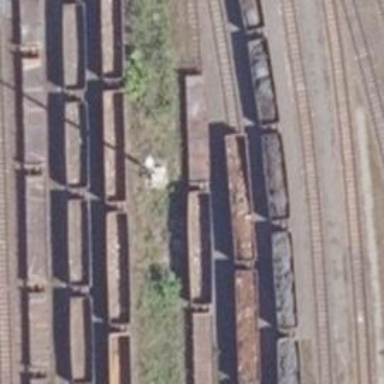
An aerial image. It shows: Railway spur service.